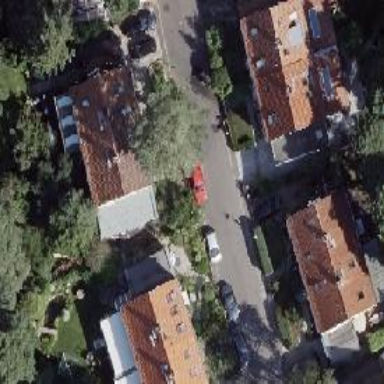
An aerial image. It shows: Asphalt road in residential area.